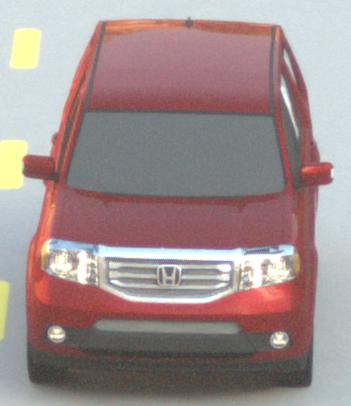
Make: Honda
Model: Pilot
Detailed model: Gen. 2 Facelift
Model produced from: 2012
Model produced until: 2015
Doors: 5
Color: red
Road condition: dry road
Daytime: sunrise or sunset
Contrast: low contrast